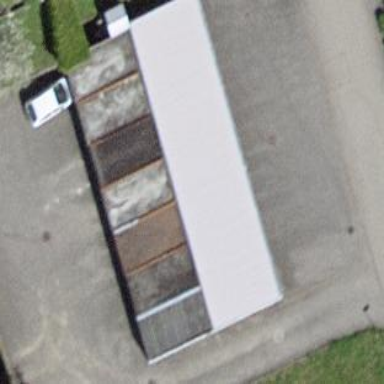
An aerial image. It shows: Flat roofed garages.